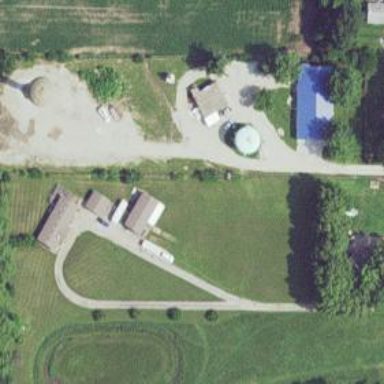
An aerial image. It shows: Silo.